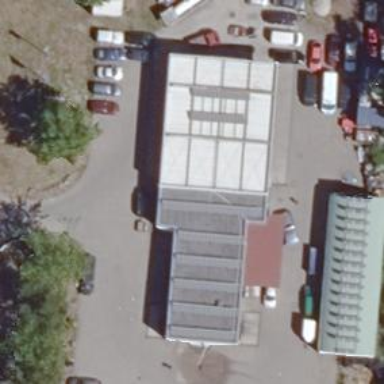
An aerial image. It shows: Fuel station.